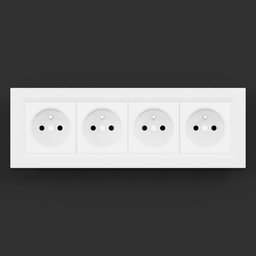
Label: appliances